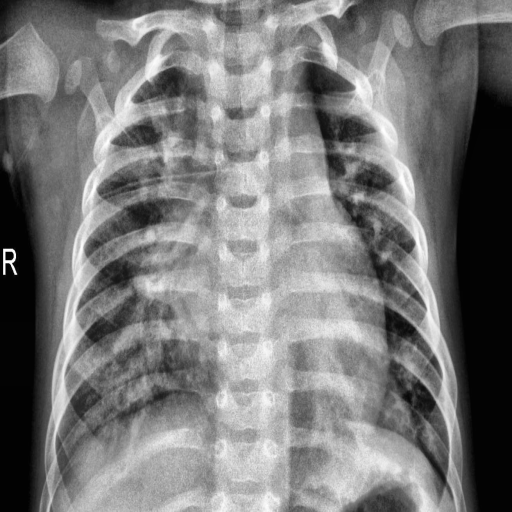
Finding: PNEUMONIA